Question: I'm using Windchill 10.0 M030. In my GUI I need to add an custom button in reports toolbar drop down list.
Following image shows my question clearly

I have tried adding entries in the psb-actionmodels.xml file under the corresponding model name like this
'''
<model name="psbRelatedPartsTreeToolBar">
....
<action name="psbReportsGroupGWT" type="psb" />
<action name="psbReportsGWT" type="psb" />
<action name="psbReportMultiLevelCompListGWT" type="psb" />
<action name="separator" type="separator" />
<action name="psbReportSingleLevelConsolBOMGWT" type="psb" />
<action name="psbReportSingleLevelBOMGWT" type="psb" />
<action name="psbReportSingleLevelBOMWithNotesGWT" type="psb" />
<action name="separator" type="separator" />
<action name="psbReportMultiLevelBOMGWT" type="psb" />
<action name="psbReportMultiLevelBOMWithReplacementsGWT" type="psb" />
<action name="seperator" type="seperator" />
<action name="HBOMReportsGWT" type="psb" />
<action name="psbReportMultiLevelBOMWithAMLAVLGWT" type="psb" />
<action name="psbReportMultiLevelBOMWithAMLGWT" type="psb" />
<action name="separator" type="separator" />
<action name="singleSourceOEMPartsGWT" type="psb" />
<action name="uniqueManufacturerPartsGWT" type="psb" />
<action name="separator" type="separator" />
<action name="changeBaselineReportGWT" type="change" />
<action name="exportActionsGWT" type="cat"/>
<action name="exportCsvGWT" type="cat" />
<action name="exportHtmlGWT" type="cat" />
<action name="exportTextGWT" type="cat" />
<action name="exportXlsGWT" type="cat" />
<action name="exportXlsxGWT" type="cat" />
<action name="exportXlsReportGWT" type="cat" />
<action name="exportXmlGWT" type="cat" />
<action name="newButton" type="cat" />
</model>
'''
I have added my button called newButton here and I have corresponding entry in cat-actions.xml file.
But the button is not coming in that list.Is this the way Correct one??Or I don't know how to add the button over there.Someone suggest me in which are xml files I need to change and what are class file or rbInfo to be changed??
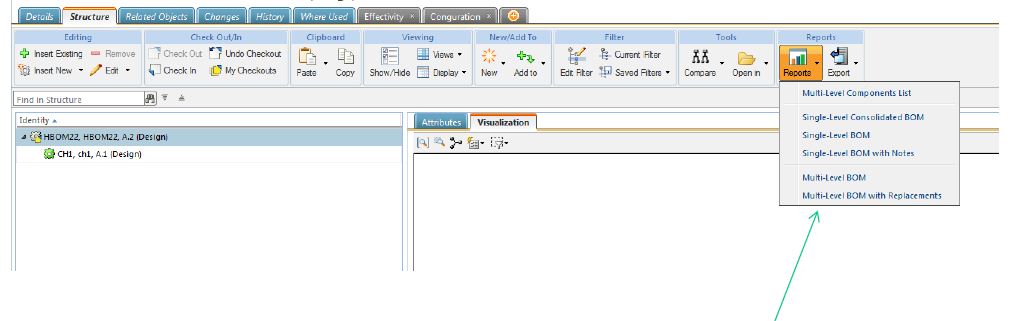
Answer: The Ribbon Bar customization is currently not supported by PTC.
If you want to integrate new button in this menu, you need a good understanding of GWT (Google Web Toolkit), as this button bar is developped with GXT libraries. I would not recommend this, as you will never get support from PTC on this subject.
The new button you've added to psb-actionmodels.xml should appear by right click on the product structure browser (in your screenshot, on HBOM22 part).
Getting action in the contextual menu is usually a good solution. Then you can customize for which object type, this action is available (in typeBasedActionFilter.properties configuration file)